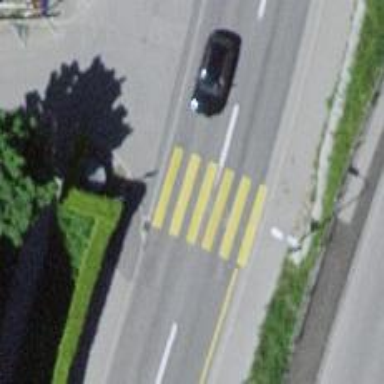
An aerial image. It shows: Uncontrolled zebra crossing on the road.